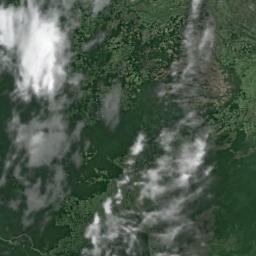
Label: cloud